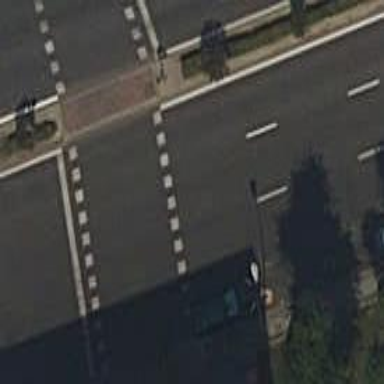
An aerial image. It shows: Road with traffic signals at the crossing.